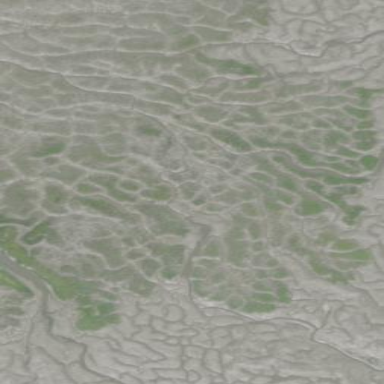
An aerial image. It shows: Marsh wetland with tidal influence.